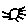
Label: sun